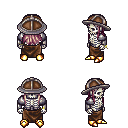
a pixel art fantasy rpg character, male body template, skeleton, steel arm armor, robe skirt, white blonde unkempt hairstyle, chain helm, bracelets, gold boots, four views (front, back, left, right), 2x2 character sprite sheet, small pixel art, hard edges, no anti-aliasing